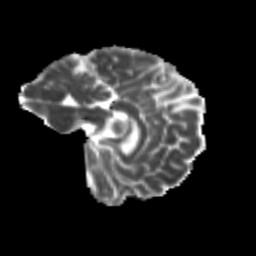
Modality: MD
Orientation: sagittal
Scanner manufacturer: siemens
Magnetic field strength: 3 T
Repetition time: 9.2 s
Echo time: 0.084 s